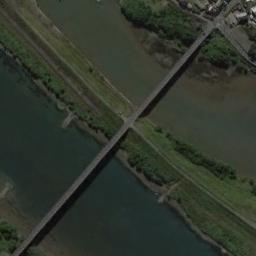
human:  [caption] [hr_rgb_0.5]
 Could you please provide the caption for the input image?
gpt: Most of the area the bridge crosses is bare land .

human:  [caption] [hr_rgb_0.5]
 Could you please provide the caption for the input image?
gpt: There is a bridge over the river and many plants in the middle .

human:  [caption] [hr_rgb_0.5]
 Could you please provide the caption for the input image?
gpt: A bridge built on a dark green river and the river island of the river while some green plants on the river island of the river .

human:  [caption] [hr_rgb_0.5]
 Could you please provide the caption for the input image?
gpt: A bridge connects the land on both sides of the blue-blue river and spans a slender island with many trees in the river .

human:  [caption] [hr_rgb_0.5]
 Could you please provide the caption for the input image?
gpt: Many trees are around the bridge .